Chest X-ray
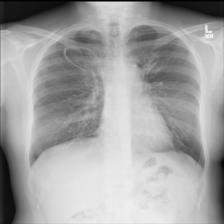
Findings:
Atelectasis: negative
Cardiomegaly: negative
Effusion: negative
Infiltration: negative
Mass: negative
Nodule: negative
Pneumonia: negative
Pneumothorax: negative
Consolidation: negative
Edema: negative
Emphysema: negative
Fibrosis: negative
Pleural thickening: negative
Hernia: negative